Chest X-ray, AP view. Patient: 46 years old, sex M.
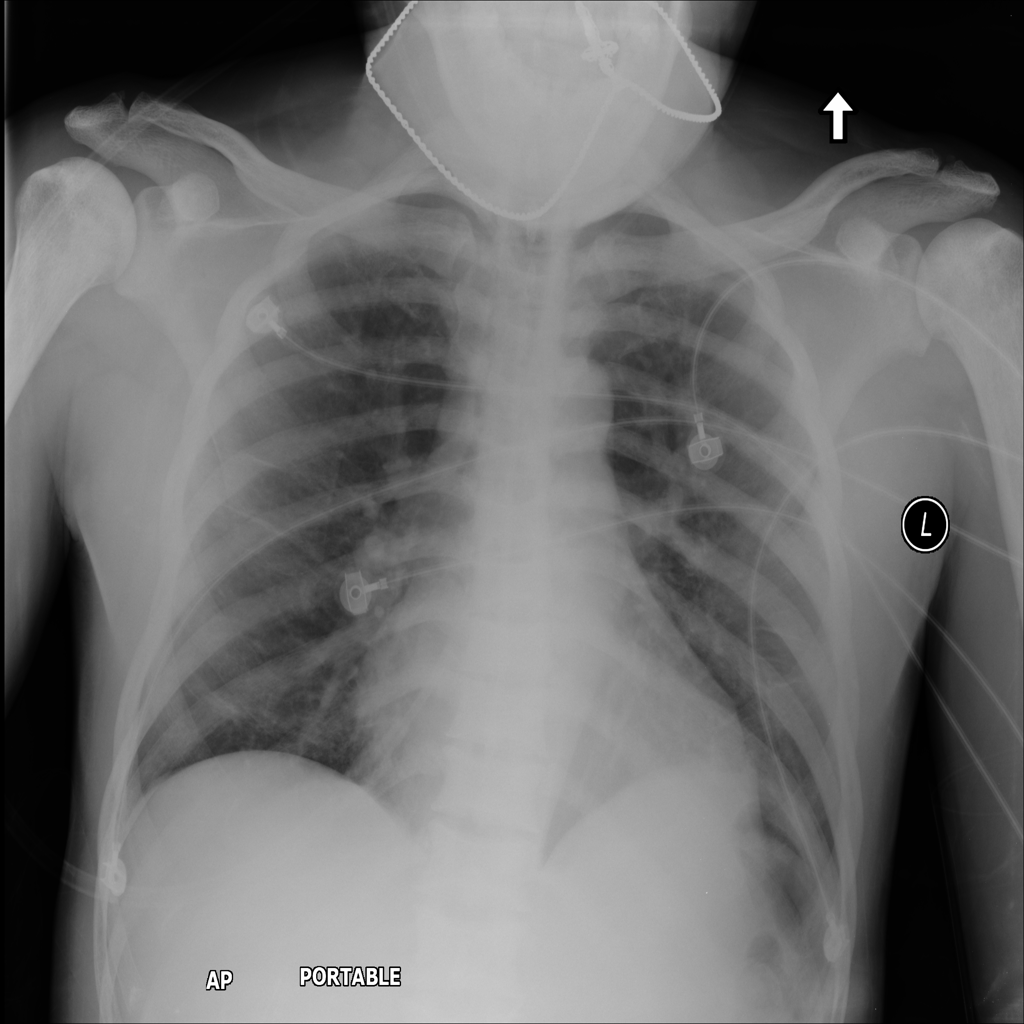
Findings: Atelectasis